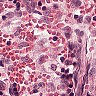
Metastatic tissue present: no